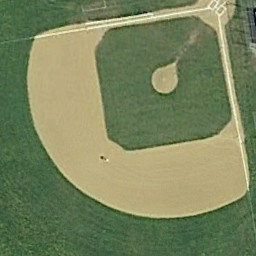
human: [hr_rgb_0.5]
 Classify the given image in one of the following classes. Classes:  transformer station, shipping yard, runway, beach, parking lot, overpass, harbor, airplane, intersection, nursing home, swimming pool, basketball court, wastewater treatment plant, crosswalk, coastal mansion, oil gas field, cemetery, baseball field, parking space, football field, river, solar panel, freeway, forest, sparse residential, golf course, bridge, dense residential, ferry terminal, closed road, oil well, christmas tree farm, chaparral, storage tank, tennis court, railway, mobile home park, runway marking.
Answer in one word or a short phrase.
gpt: baseball field